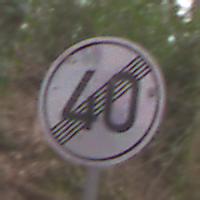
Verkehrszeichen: EndeGeschwindigkeit40
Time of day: Midday
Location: Outdoor (Nature)
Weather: Overcast
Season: Autumn
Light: Natural